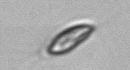
Label: Chrysochromulina